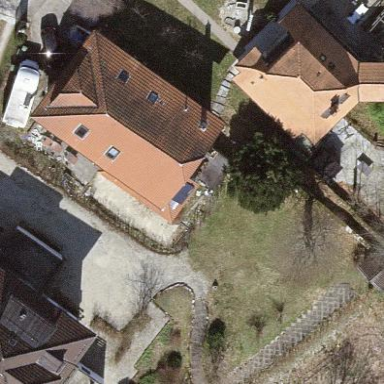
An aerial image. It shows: Detached building with half-hipped roof oriented along its length.